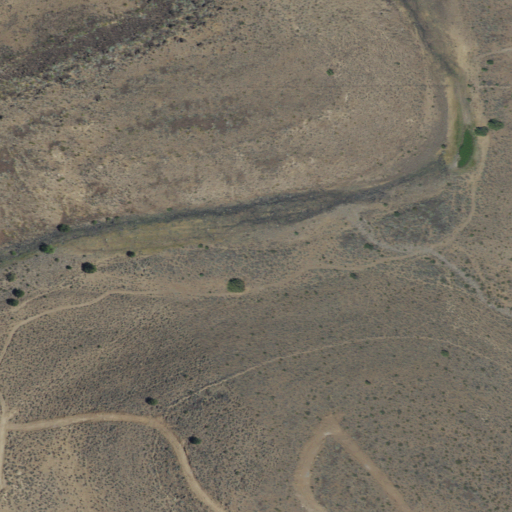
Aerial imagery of valley in California named Balls Canyon containing shrub and grassland